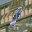
Label: 1